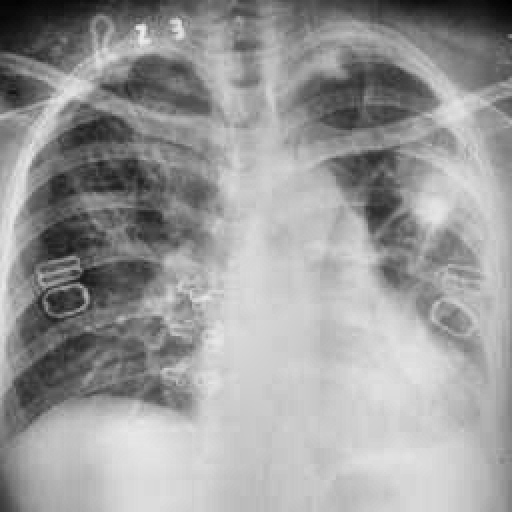
Finding: TUBERCULOSIS